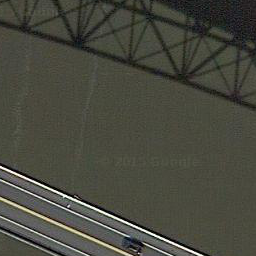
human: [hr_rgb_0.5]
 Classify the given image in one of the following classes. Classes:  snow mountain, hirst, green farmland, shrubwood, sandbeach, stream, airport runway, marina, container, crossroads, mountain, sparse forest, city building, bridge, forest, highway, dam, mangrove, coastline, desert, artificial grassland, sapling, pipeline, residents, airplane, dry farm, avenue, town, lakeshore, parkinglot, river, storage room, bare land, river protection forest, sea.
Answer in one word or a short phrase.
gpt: bridge